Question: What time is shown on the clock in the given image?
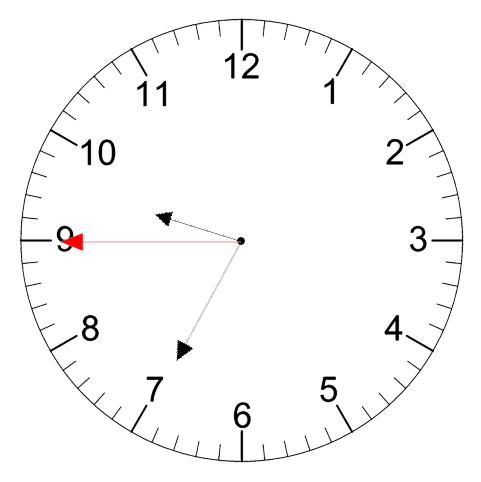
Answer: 09:34:45